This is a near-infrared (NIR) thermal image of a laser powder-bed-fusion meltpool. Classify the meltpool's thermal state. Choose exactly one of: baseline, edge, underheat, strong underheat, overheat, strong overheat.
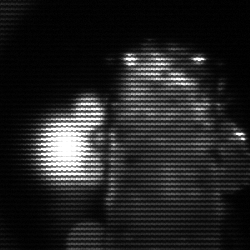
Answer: strong underheat